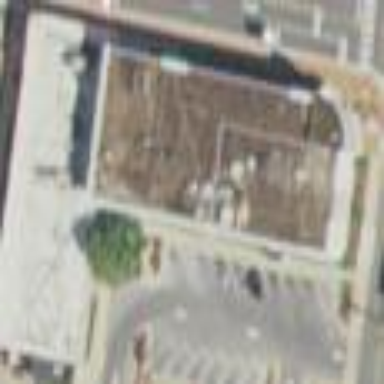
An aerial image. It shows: Commercial building.